Question: I've been trying to get an extremely minimal web page using Polymer to simply render in the browser - I'm using a Node/ExpressJS/Jade setup on the server-side of things. My code is as close as it gets to the examples that ship with the Polymer documentation, I think I'm missing something really simple. I'm using Chrome M35.
On the server, I have installed all the Polymer stuff (platform, core and paper) using bower and I've mapped 'bower_components' to be served statically under '/static'
'''
app.use('/static', express.static(path.join(process.cwd(), 'bower_components')))
'''
I've verified that my server can correctly serve resources such as 'http://localhost:3000/static/paper-button/paper-button.html' - this returns the content of the desired file.
The HTML served by the page is as such:
'''
<!DOCTYPE html>
<html>
<head>
<meta charset="utf-8">
<script src="/static/platform/platform.js"></script>
<title>Authenticate</title>
<link rel="import" src="/static/paper-button/paper-button.html">
<style>
body {
font-family: 'Helvetica Neue';
margin: 0;
padding: 24px;
user-select: none;
transform: translateZ(0);
}
paper-button {
margin: 1em;
width: 10em;
}
paper-button.colored {
color: #4285f4;
fill: #4285f4;
}
</style>
</head>
<body>
<paper-button label="Authenticate" class="colored"></paper-button>
</body>
</html>
'''
This is as close as it gets to the example for the same widget as documented on the <URL>. In my case, nothing renders. The really odd thing is what is shown in the Network tab of the inspector:

There is a 'Loader.js' script, which I believe gets installed by 'platform.js', which sends an XHR for the root page itself (the 3rd line). In every other example I see, that loading script starts loading the imported web components. I just can't figure out why it's doing this in my case. The other odd thing is the call originating from 'Parser.js' - the requested data URL is 'data:text/javascript;base64,Ci8vIyBzb3VyY2VVUkw9bnVsbC9bMTQ1M10uanMK', which translates to: '//# sourceURL=null/[1453].js' - again, not a very good sign.
I've tried to use relative 'src's in my links - to no avail. I'm basically stuck at a very early stage and would really appreciate to be pointed in the right direction.
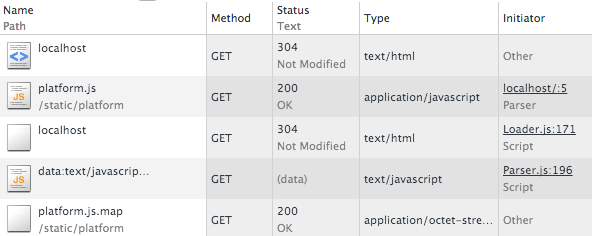
Answer: This is not right:
'''
<link rel="import" src="/static/paper-button/paper-button.html">
'''
It should be:
'''
<link rel="import" href="/static/paper-button/paper-button.html">
'''
Side note: You might also want to use the favicon express middleware to prevent a "suspicious" http request. (If you don't have a favicon in your public root, you'll see an extra http request being handled by express, the middleware will serve the express favicon if you don't have one in your public root.)